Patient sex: M
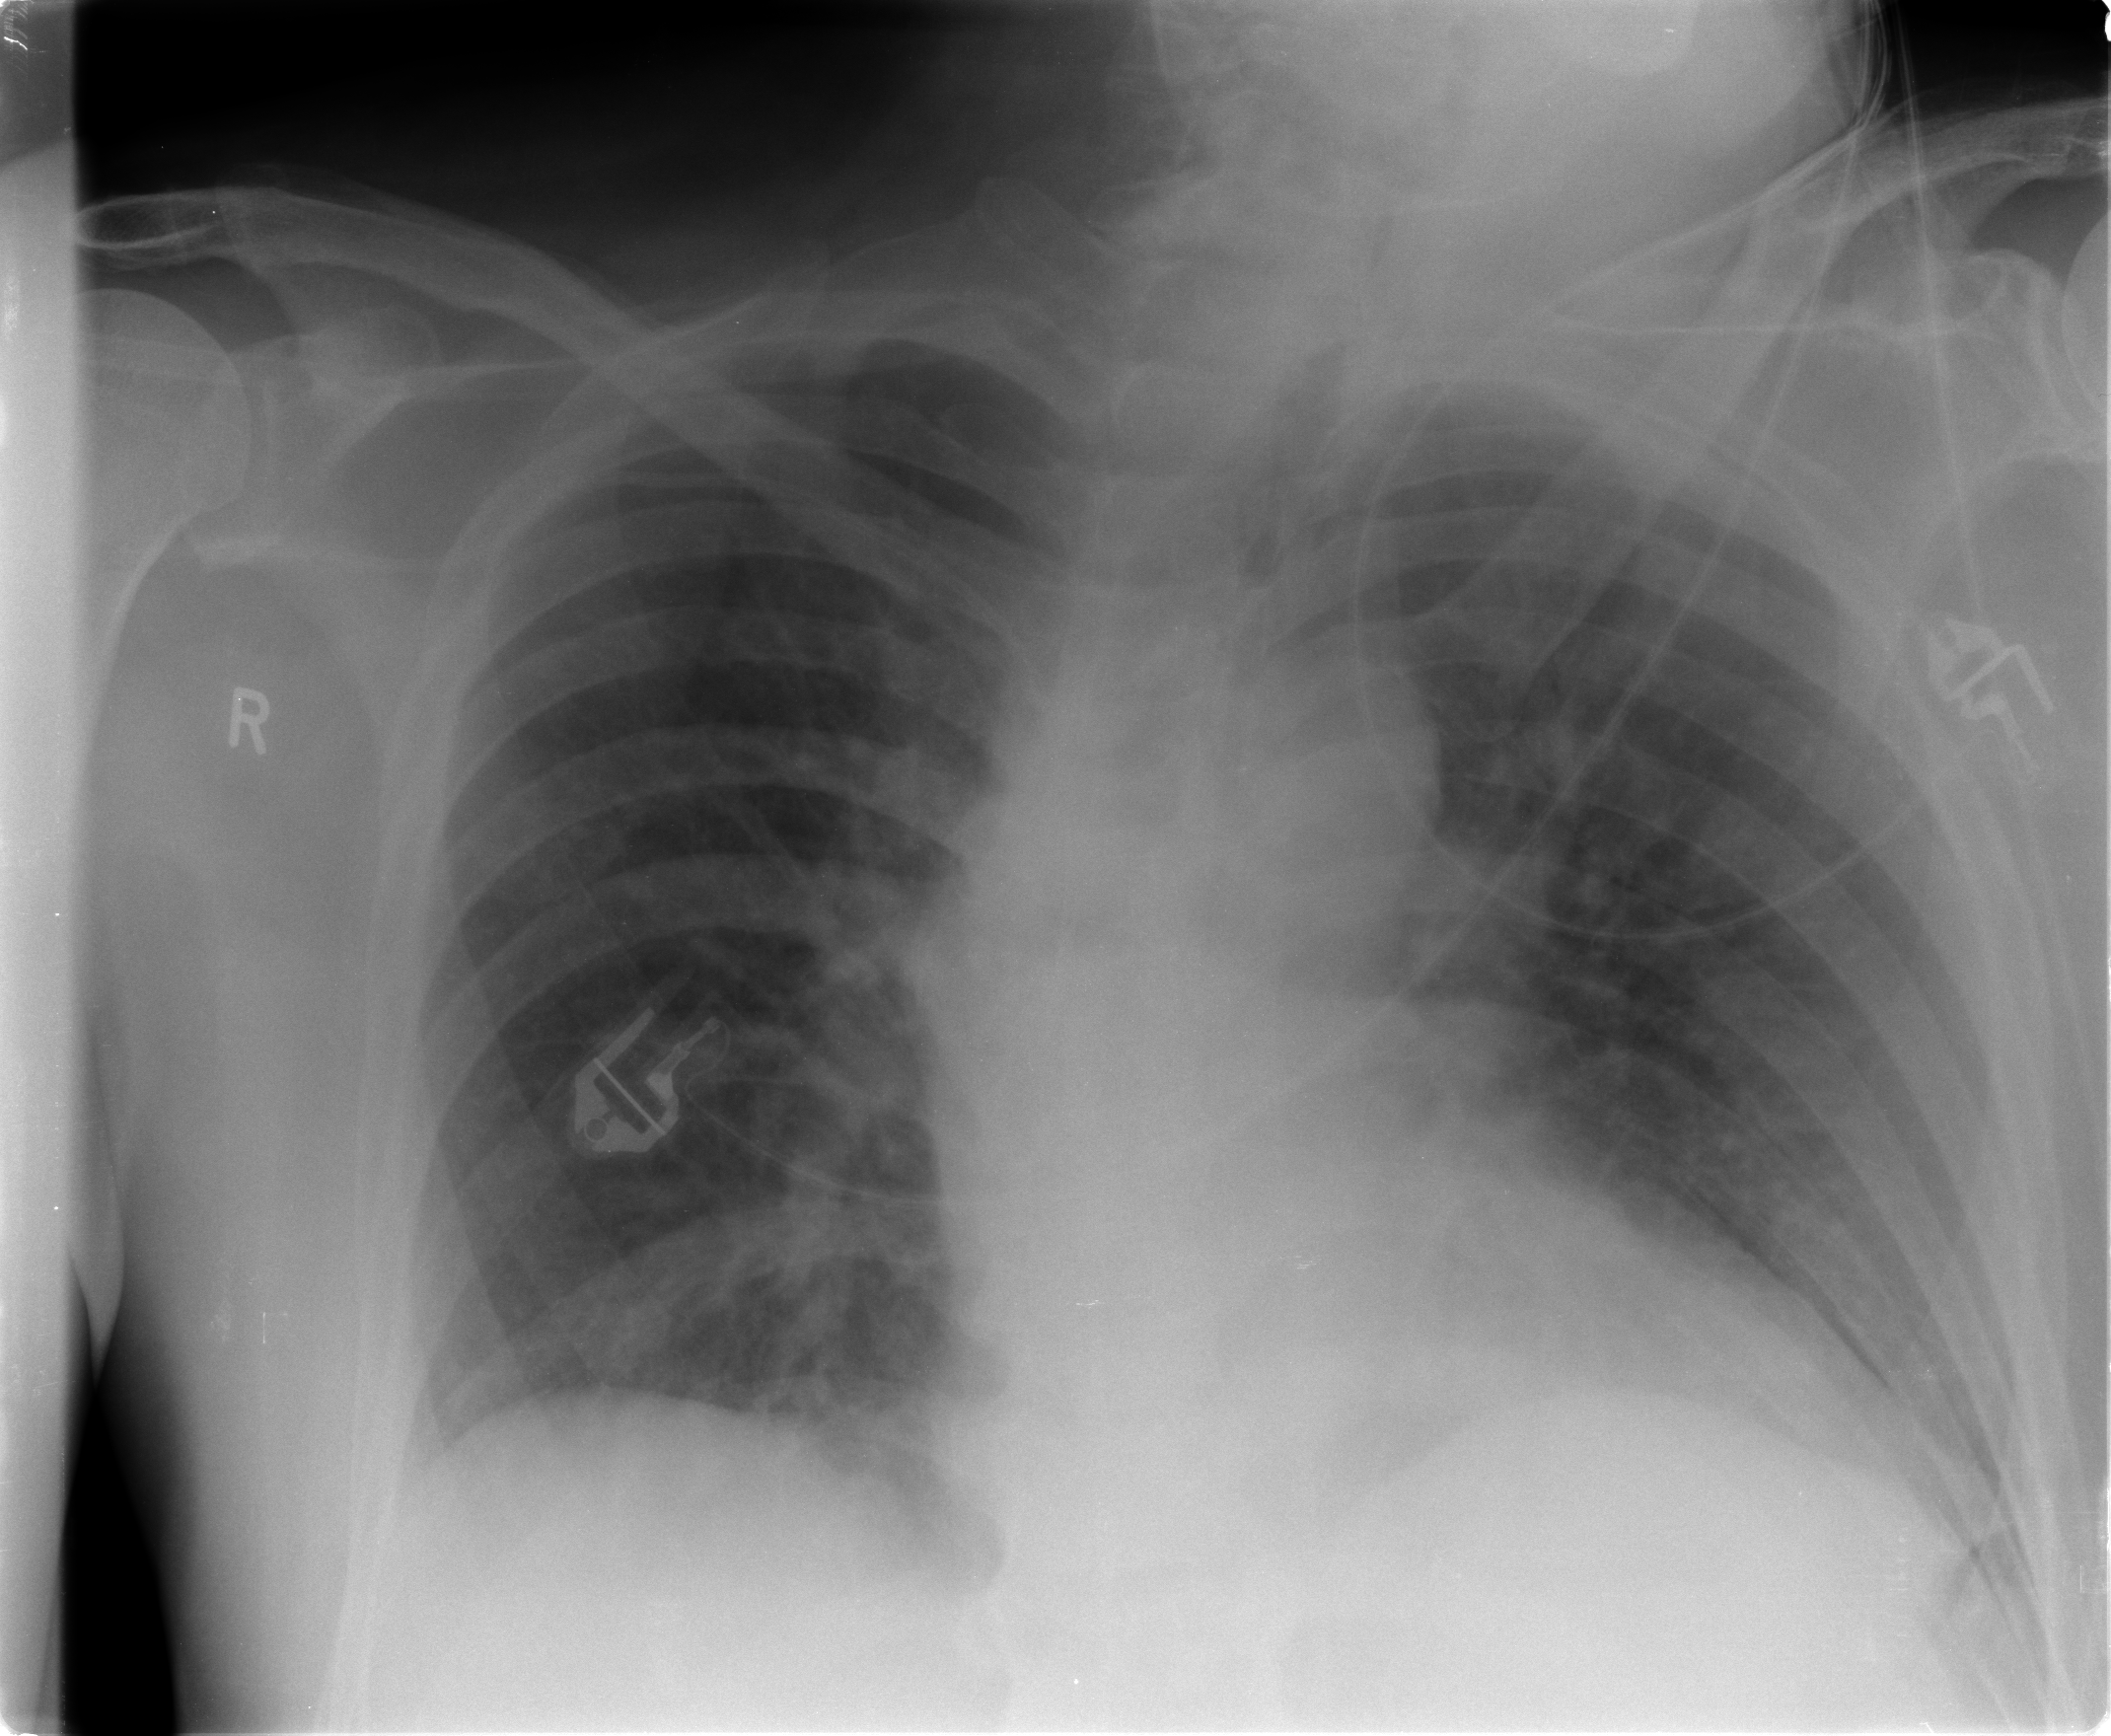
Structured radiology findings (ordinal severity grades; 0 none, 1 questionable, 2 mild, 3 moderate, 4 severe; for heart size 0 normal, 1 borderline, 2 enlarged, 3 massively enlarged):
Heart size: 0
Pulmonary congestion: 1
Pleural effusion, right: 0
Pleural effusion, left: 0
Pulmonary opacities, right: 0
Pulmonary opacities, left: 0
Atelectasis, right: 0
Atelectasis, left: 0